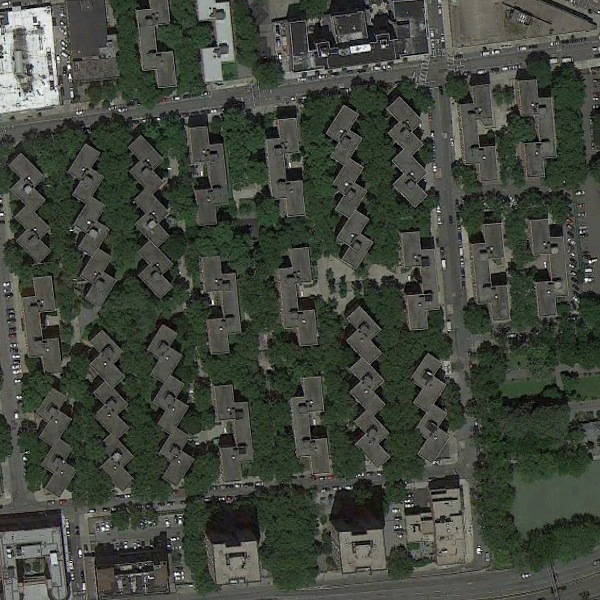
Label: DenseResidential